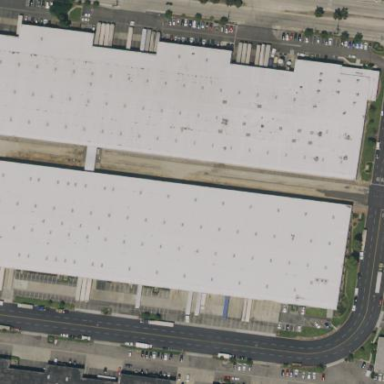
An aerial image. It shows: Warehouse.